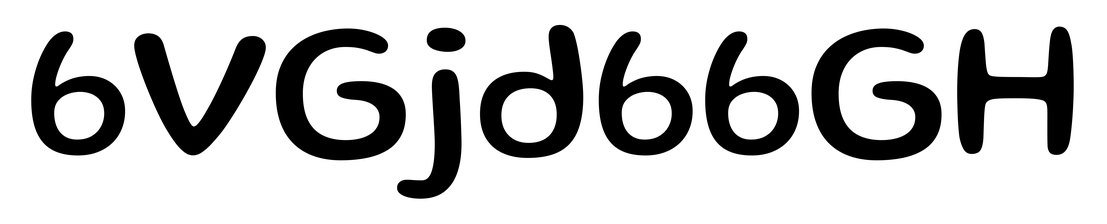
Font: Gluten_Regular